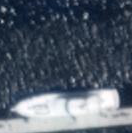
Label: Civil_yacht